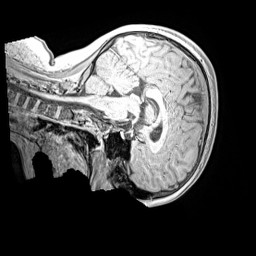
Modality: MP2RAGE
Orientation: sagittal
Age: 11
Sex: female
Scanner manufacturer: siemens
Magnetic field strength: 3 T
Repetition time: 4 s
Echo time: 0.00299 s